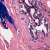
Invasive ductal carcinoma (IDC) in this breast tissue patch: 0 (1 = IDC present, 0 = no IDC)